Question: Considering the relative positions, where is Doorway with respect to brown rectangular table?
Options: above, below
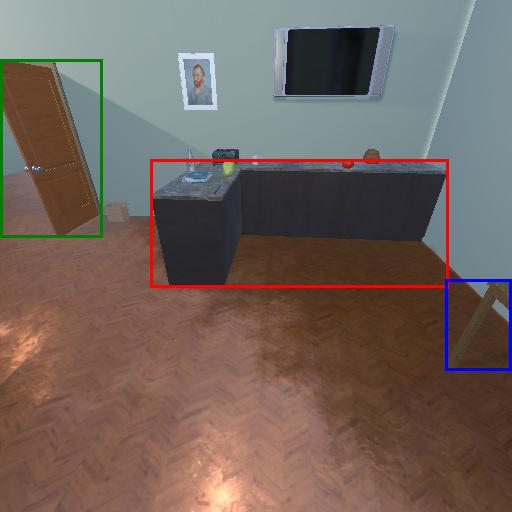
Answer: above